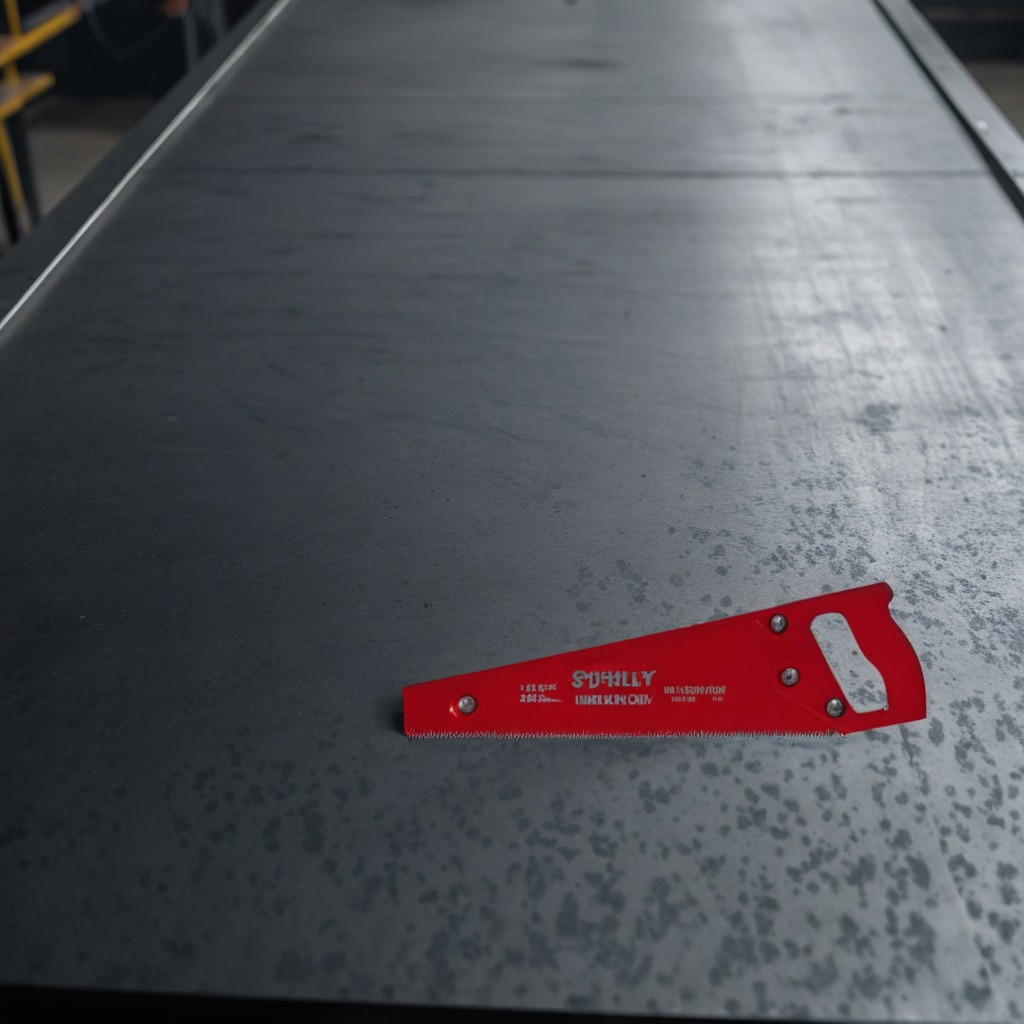
A handheld metal saw is lying on a cold steel table in a mining workshop.